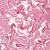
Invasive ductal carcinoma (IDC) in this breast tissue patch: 0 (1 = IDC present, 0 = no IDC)